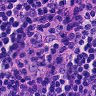
Metastatic tissue present: no